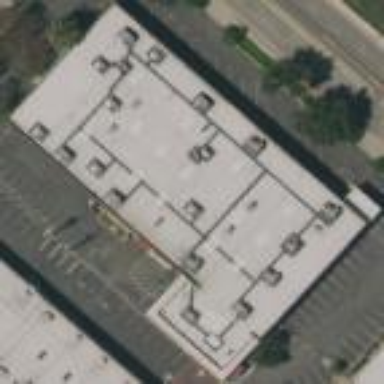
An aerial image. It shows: Commercial building.